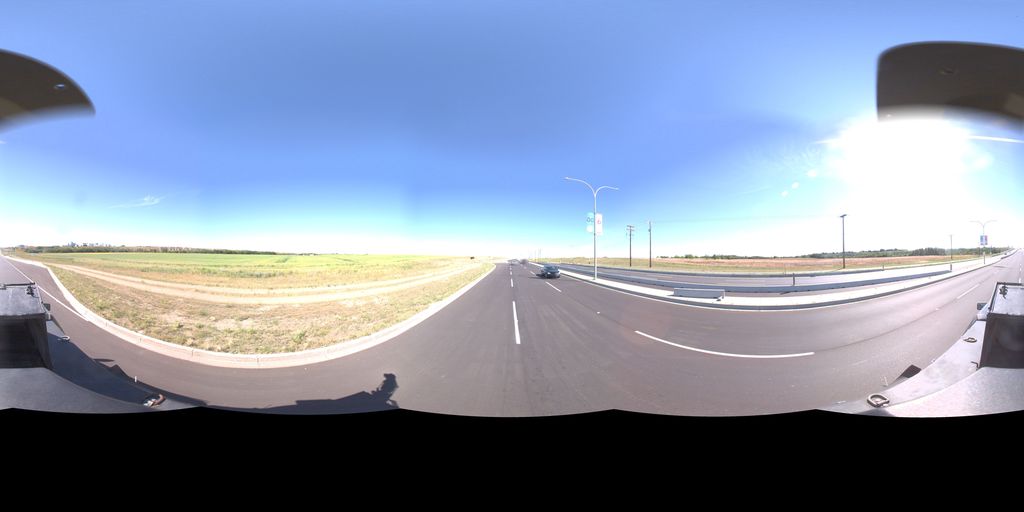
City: saskatoon